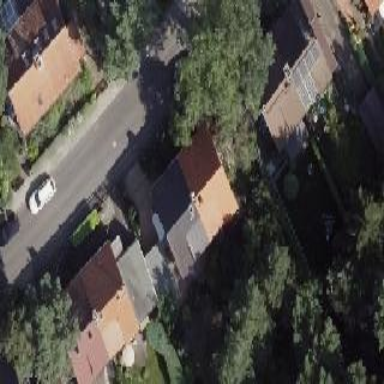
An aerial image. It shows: Semi-detached house with gabled roof.